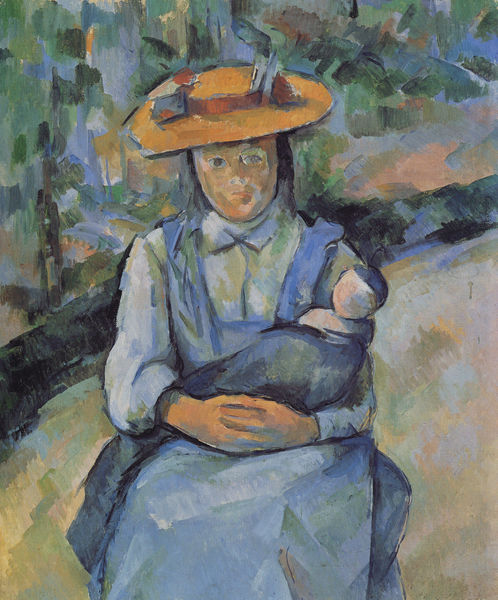
Titel: Fillette à la poupée
Künstler: Paul Cézanne
Standort: Berlin
Institution: Neue Nationalgalerie
Schlagwörter: baum, blau, blätter, dunkel, feder, gemälde, hand, kopf, laub, schatten, bäume, cezanne, fluss, gelb, grün, impressionismus, landschaft, mädchen, ocker, sitzen, blumen, braun, finger, frankreich, frau, grau, haar, hell, hut, kleid, licht, mund, nase, orange, schwarz, strasse, türkis, weiss, blick, rot, tuch, expressionismus, malerei, rock, schleife, hemd, jung, kappe, mütze, arm, augen, band, bluse, gesicht, halten, inkarnat, kragen, lang, mensch, bildnis, hände, portrait, porträt, öl, erde, natur, pastos, sonne, boden, auge, figur, haare, sitzend, decke, kind, mutter, schleifen, lippen, rosa, wald, hellblau, balkon, schürze, sommer, liegen, sitz, abhang, abstrakt, flächen, farbe, hellgrün, violett, linien, baby, rast, duktus, dunkelblau, gefaltet, weiblich, strohhut, hutband, pupillen, schoß, warten, hutkrempe, krempe, sonnenhut, flucht, amme, form, kittel, schwester, puppe, kleinkind, ecken, verschränkt, gefaltete hände, paul, tonig, trägerkleid, diagonale, ordensschwester, zeit, klei, träger, kanten, sohn, gesichtslos, säugling, wiege, waisenhaus, wiegen, wegs, pflanzeng, anonym, arten, frau mit kind, rotes band, fesichtslos, lächlen, pauppe, proper, farbharmonie